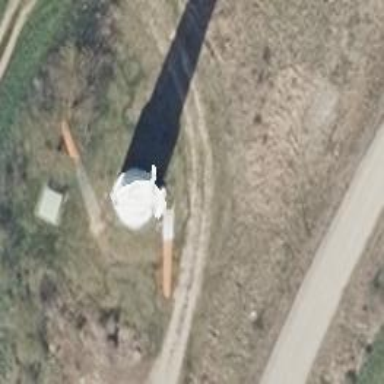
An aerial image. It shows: Wind turbine generator that utilizes wind as its source for generating electricity. It is of the horizontal axis type.